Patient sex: F
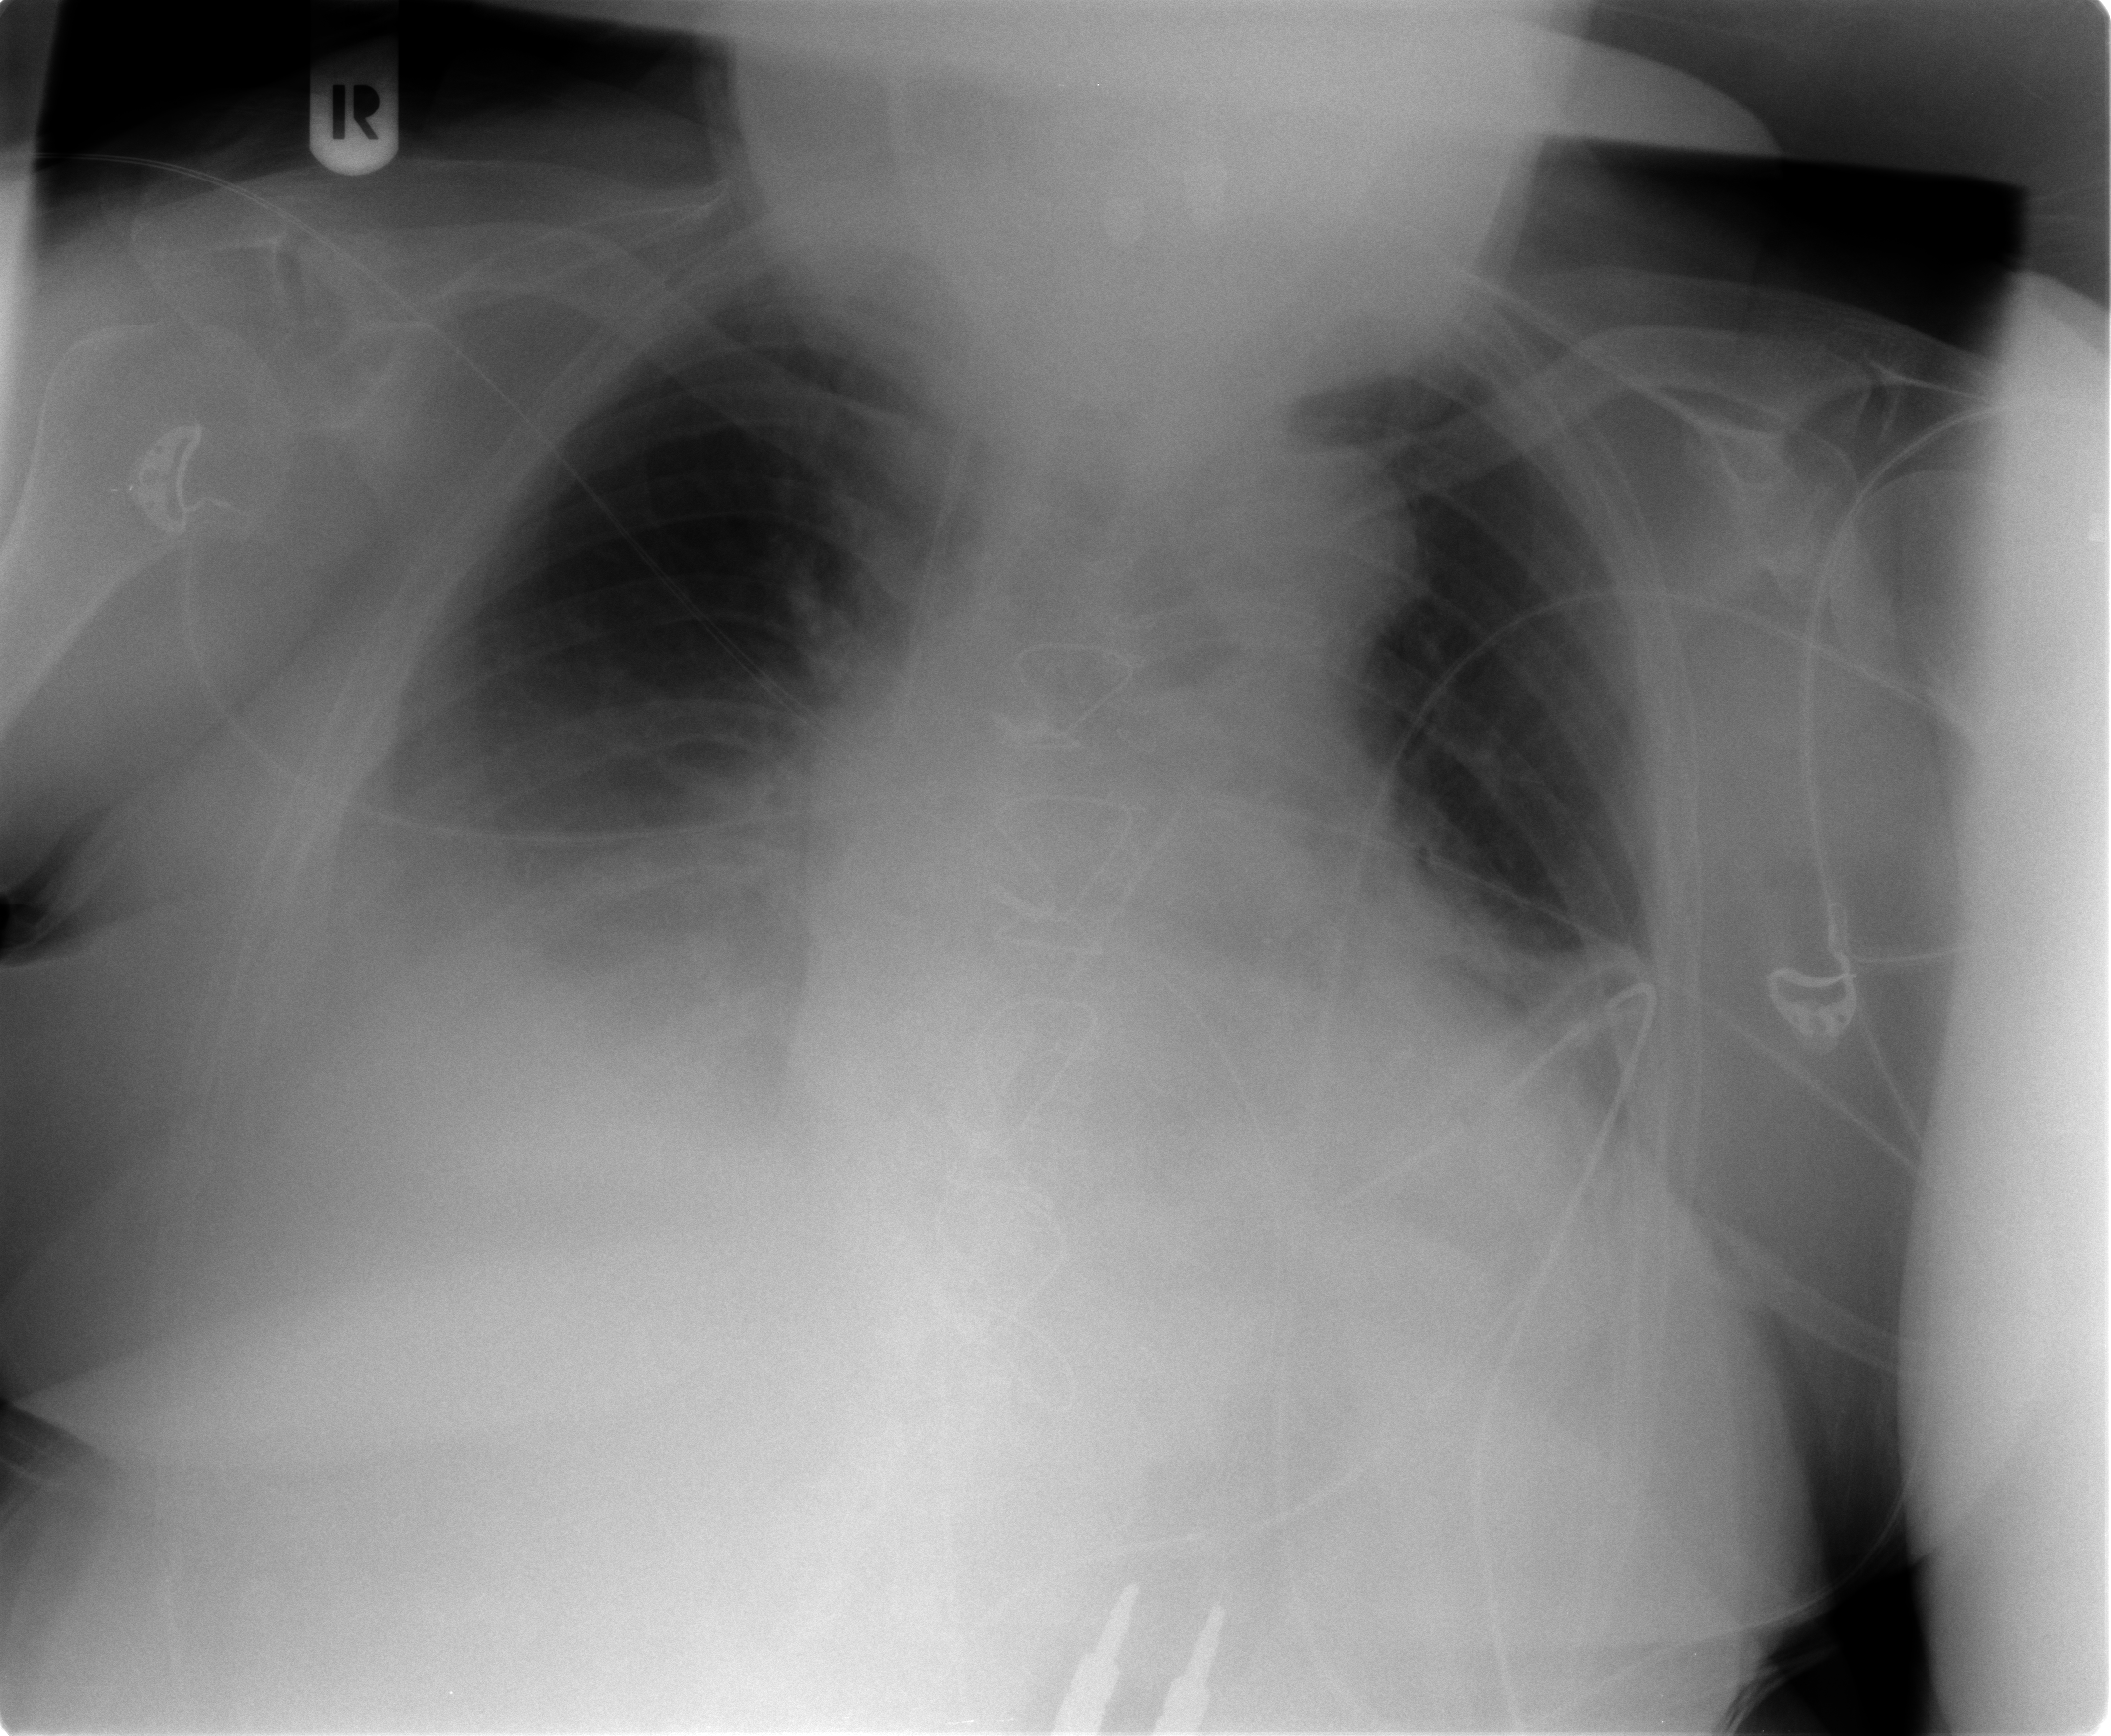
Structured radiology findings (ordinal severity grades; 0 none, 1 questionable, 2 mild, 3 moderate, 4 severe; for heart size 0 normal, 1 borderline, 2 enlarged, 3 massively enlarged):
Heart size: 2
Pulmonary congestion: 1
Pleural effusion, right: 3
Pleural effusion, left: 1
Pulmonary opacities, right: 1
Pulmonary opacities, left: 0
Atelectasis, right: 3
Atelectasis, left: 1